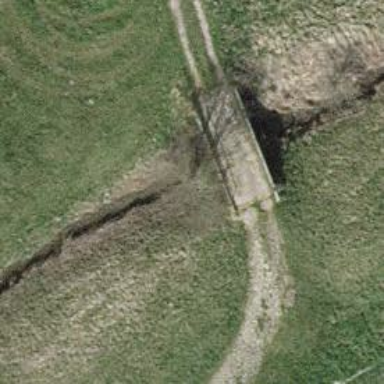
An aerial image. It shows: Path leading to bridge.